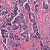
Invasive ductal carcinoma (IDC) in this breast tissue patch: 1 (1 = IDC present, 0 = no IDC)